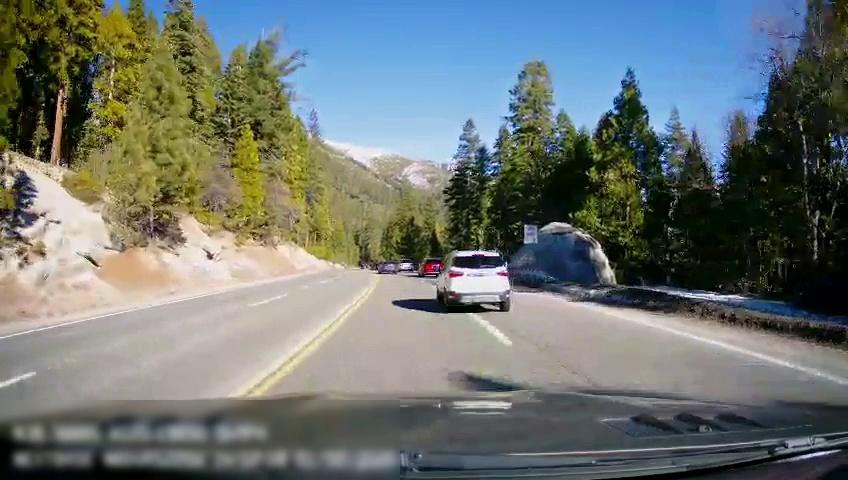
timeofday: Day
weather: Sunny
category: Drivable Space
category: Vehicles | Car
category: Vehicles | SUV
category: Vehicles | SUV
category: Lanes | Current Lane
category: Lanes | Current Lane
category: Lanes | Alternate Lane
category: Lanes | Opposite Lane
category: Lanes | Opposite Lane
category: Traffic | Signs